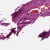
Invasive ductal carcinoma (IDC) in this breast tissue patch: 0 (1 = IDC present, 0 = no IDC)